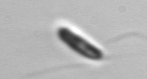
Label: Chrysochromulina